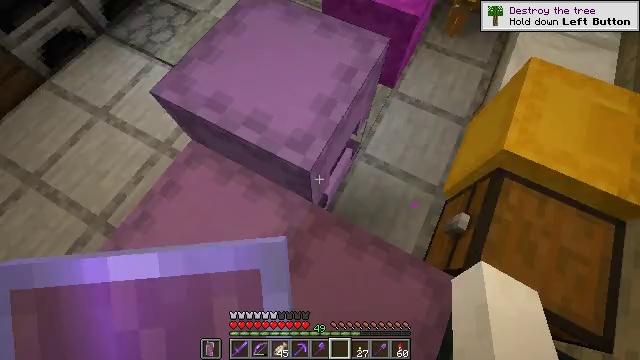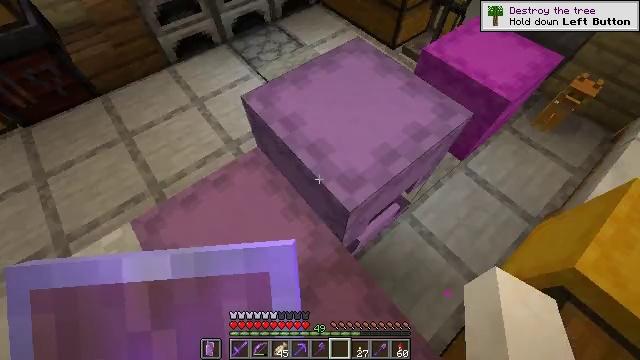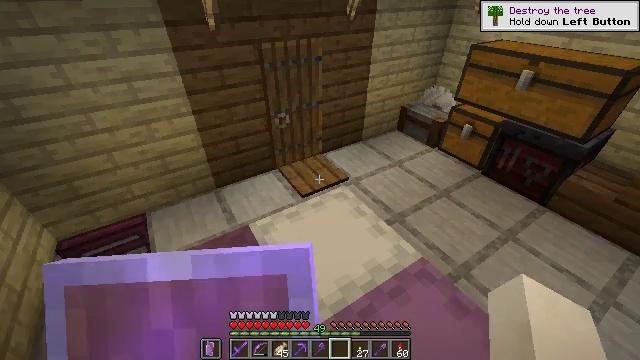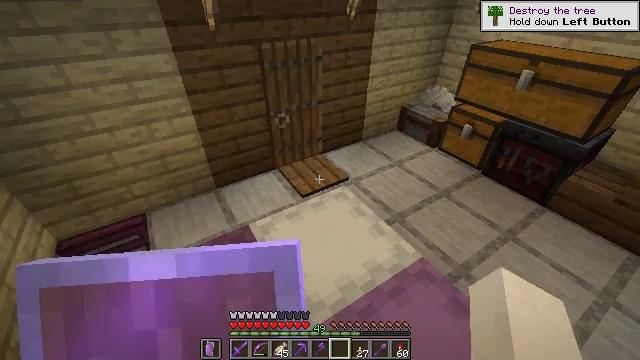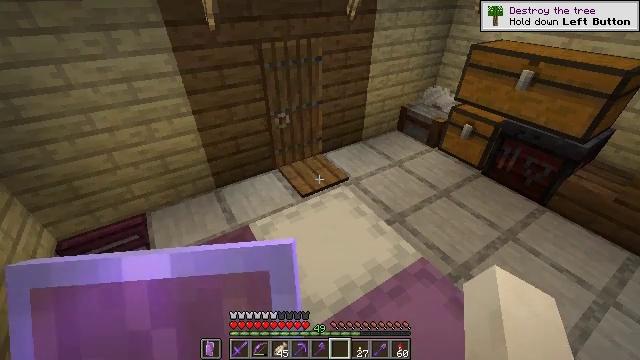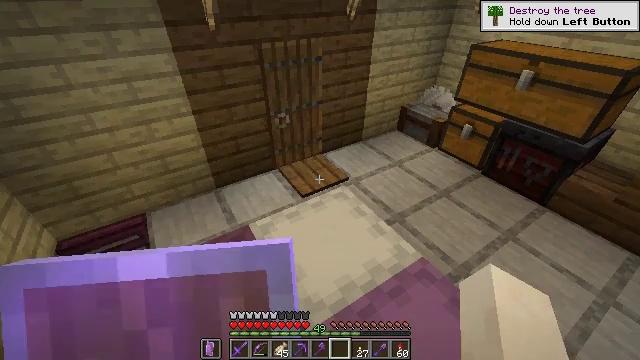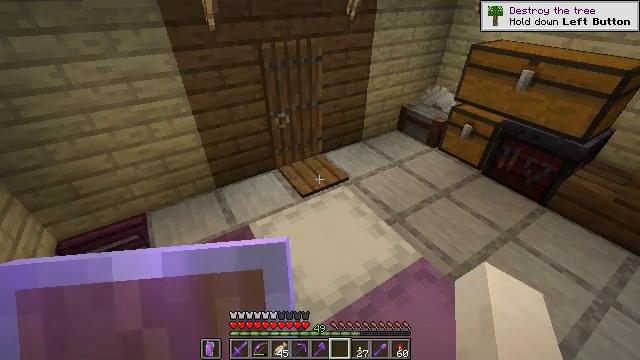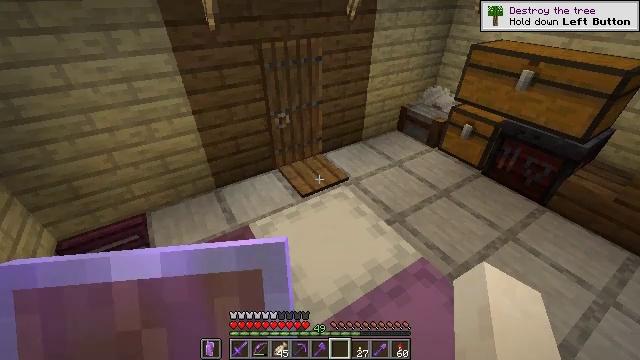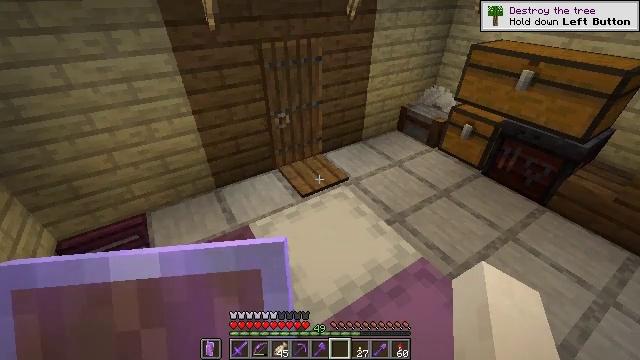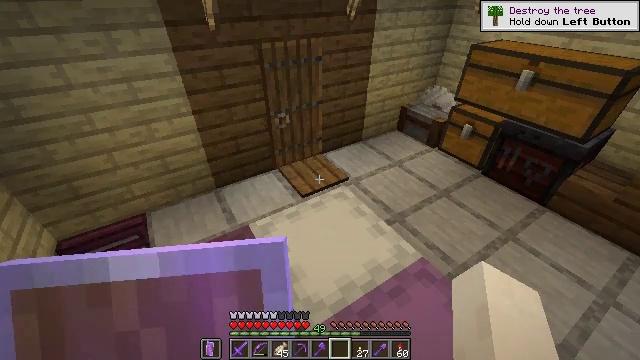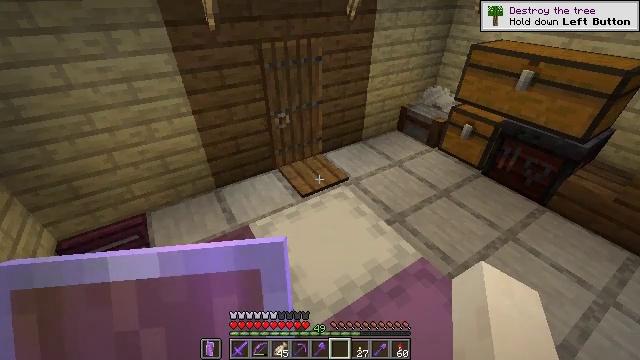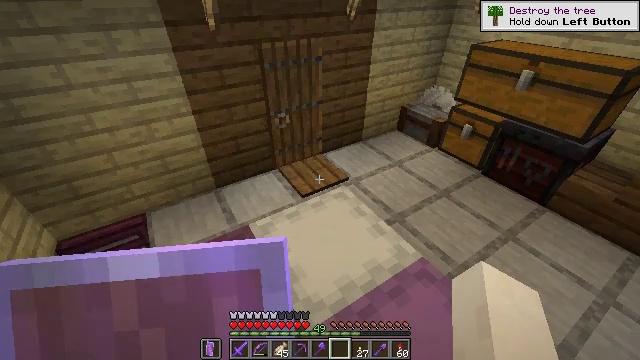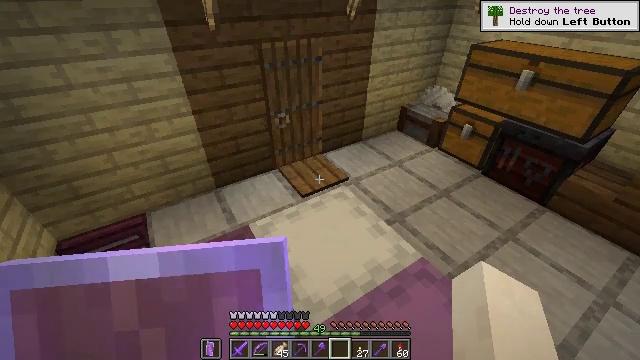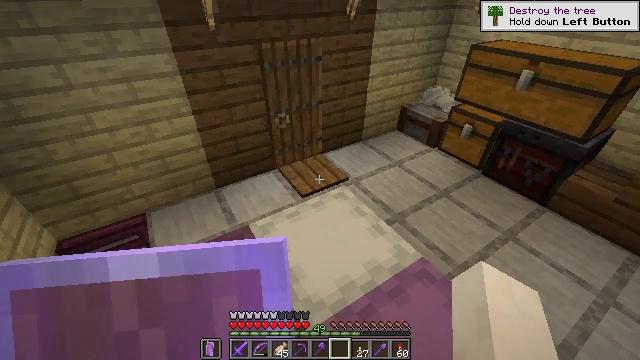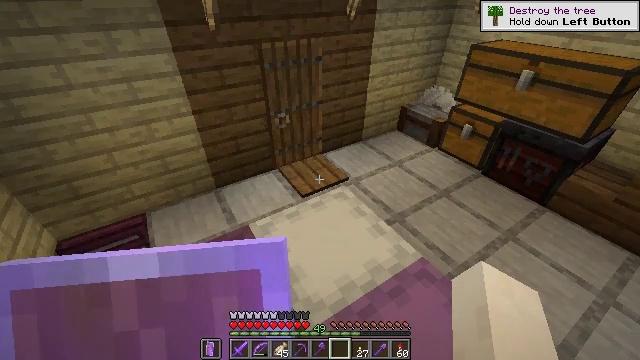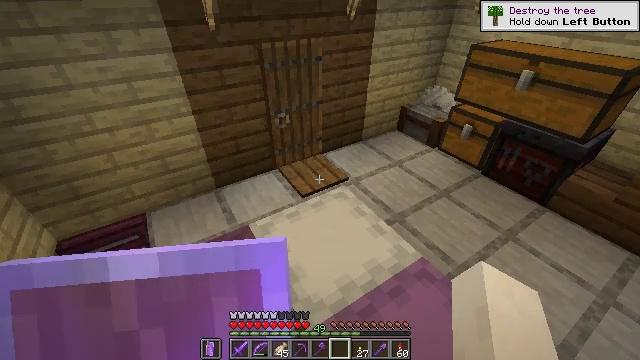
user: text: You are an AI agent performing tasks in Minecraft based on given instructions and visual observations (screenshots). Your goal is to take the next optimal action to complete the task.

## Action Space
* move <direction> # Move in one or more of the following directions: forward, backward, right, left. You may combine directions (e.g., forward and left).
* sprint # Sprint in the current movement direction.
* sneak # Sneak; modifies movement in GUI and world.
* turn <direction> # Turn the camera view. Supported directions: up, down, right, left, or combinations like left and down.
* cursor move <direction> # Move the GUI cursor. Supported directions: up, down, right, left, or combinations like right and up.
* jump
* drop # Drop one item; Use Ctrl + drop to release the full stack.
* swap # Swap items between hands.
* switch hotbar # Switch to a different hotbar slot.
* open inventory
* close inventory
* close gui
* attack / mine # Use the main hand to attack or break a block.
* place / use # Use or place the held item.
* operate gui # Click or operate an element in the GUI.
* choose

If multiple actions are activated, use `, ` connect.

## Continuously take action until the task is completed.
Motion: motion action
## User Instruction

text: With a piece of stone, craft a stone button.
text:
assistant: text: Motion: no_op
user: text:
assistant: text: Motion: turn left and up
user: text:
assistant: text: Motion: no_op
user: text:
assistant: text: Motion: no_op
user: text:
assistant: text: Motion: no_op
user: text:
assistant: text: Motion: no_op
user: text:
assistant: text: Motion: no_op
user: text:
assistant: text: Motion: no_op
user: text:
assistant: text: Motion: no_op
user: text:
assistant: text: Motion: no_op
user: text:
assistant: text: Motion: no_op
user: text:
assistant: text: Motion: no_op
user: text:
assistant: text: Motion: no_op
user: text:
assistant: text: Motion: no_op
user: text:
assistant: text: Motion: no_op
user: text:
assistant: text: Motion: no_op
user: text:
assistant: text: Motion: move forward
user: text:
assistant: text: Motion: move forward
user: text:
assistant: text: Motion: move forward
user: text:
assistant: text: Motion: move forward
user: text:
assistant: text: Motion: move forward
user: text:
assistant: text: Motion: no_op
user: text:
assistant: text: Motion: no_op
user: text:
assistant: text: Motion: no_op
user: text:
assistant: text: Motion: no_op
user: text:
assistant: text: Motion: no_op
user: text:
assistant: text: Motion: turn right and up
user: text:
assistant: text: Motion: turn right and down
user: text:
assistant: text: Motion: turn right and down
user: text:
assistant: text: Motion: no_op